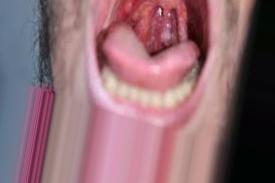
Condition: Mouth Ulcer